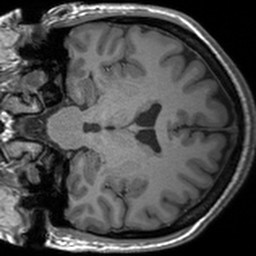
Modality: T1w
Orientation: coronal
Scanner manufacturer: siemens
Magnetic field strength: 3 T
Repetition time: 1.54 s
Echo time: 0.00234 s